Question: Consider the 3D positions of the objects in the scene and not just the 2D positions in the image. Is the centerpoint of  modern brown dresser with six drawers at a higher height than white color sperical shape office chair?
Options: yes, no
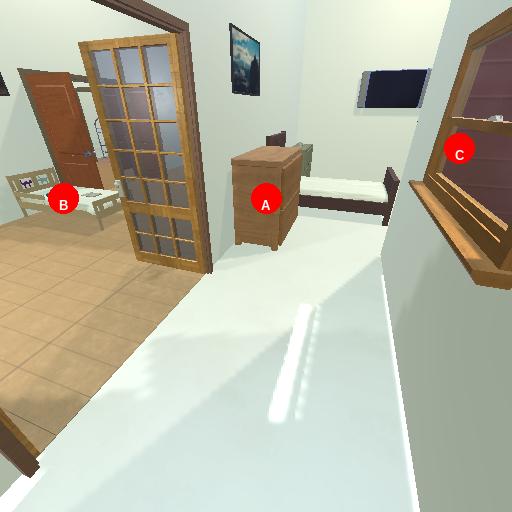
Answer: yes